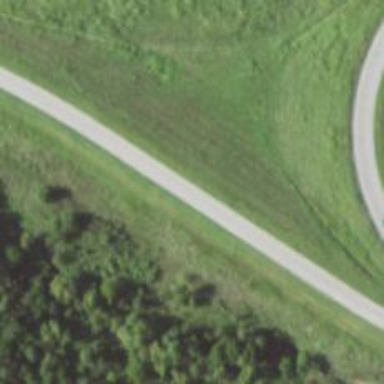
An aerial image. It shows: Trunk link highway.